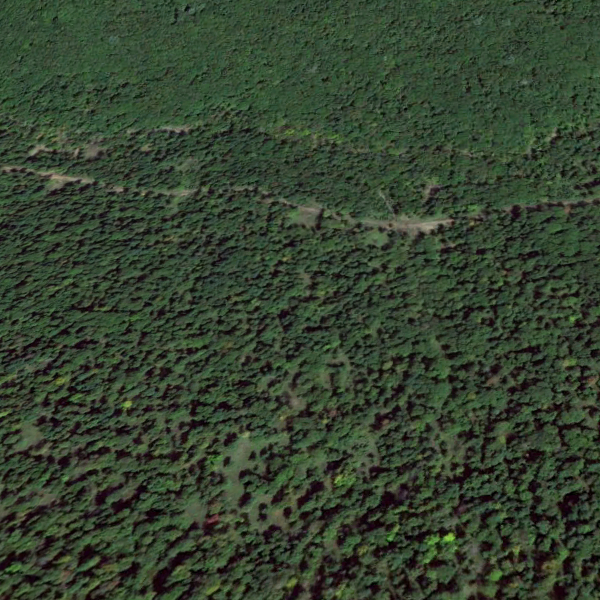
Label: Forest